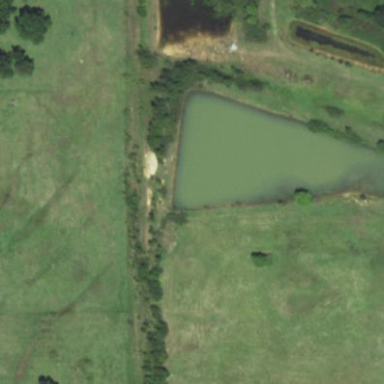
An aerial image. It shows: Covered man-made reservoir.